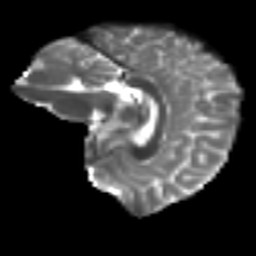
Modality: T2w
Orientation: sagittal
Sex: female
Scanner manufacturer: ge
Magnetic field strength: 3 T
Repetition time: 7 s
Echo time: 0.08 s